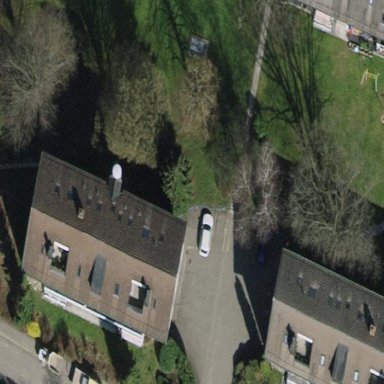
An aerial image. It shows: Gabled roof adorns the apartments building.